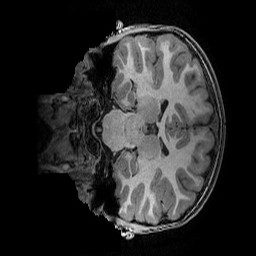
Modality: T1w
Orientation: coronal
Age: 8
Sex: male
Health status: ill
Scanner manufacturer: ge
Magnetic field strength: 3 T
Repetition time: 0.007664 s
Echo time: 0.00342 s